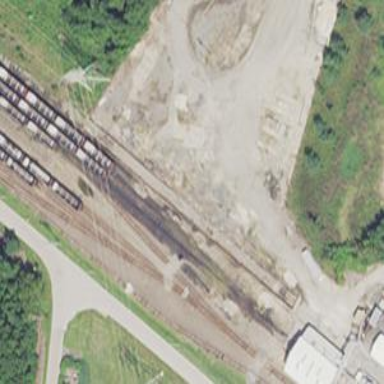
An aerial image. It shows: Rail spur service.